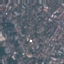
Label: Residential